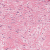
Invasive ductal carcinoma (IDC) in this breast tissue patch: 0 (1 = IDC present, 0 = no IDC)